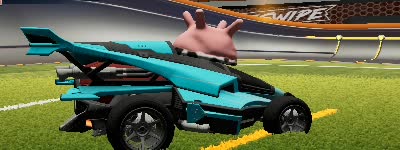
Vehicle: aftershock